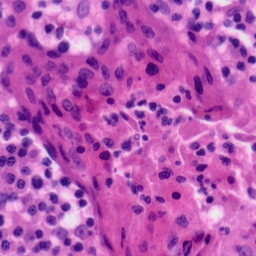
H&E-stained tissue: Tonsil